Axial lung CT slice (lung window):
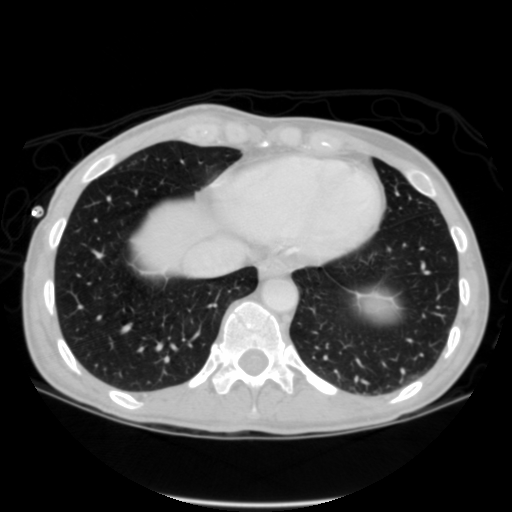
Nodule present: no